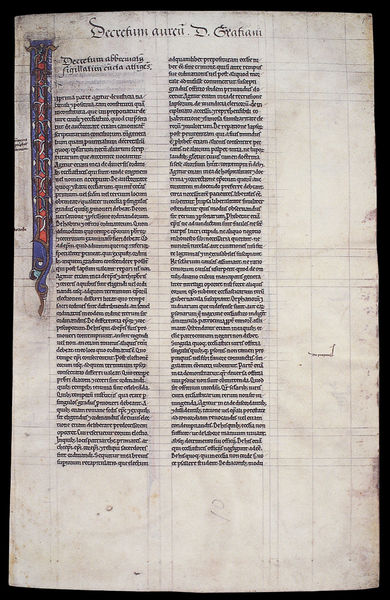
Titel: Decretum
Künstler: Gratian
Institution: Cambridge, Corpus Christi College
Schlagwörter: blau, weiß, blumen, schwarz, zeichnung, rot, ornament, band, bibel, gold, blatt, girlande, schrift, lila, linien, spalten, banner, lesen, ornamente, verzierung, foto, antike, buch, vergoldet, seite, illustration, text, buchstaben, überschrift, buchseite, reihen, schnörkel, mittelalter, absatz, illustriert, handschrift, raster, latein, lateinisch, buchmalerei, liniert, flattersatz, faksimile, alte schrift, secretum, faksimilie, decretum, graham, textspalen